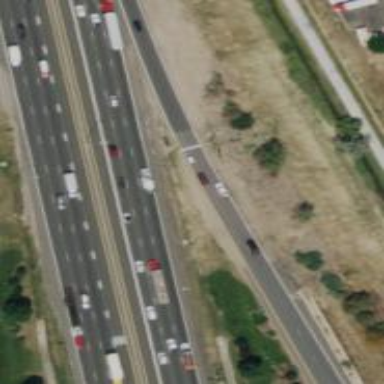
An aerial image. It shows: Asphalt motorway link.